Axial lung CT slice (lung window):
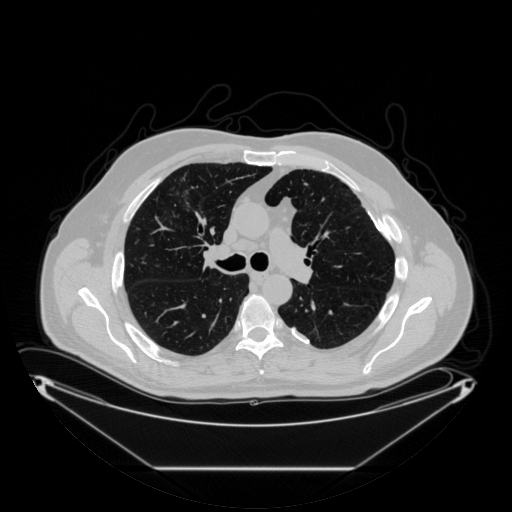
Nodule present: no